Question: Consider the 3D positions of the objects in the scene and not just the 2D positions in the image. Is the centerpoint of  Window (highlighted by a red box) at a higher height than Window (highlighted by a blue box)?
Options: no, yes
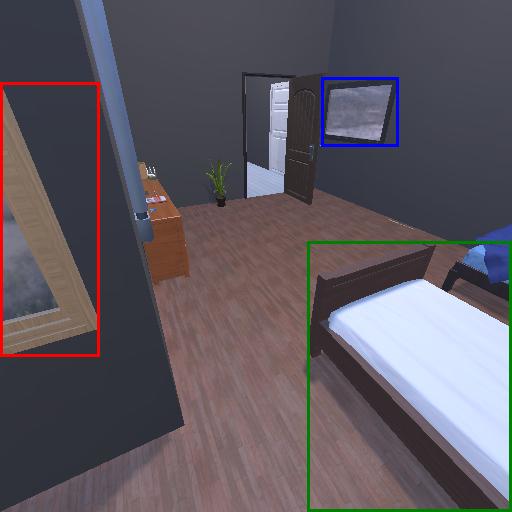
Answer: no